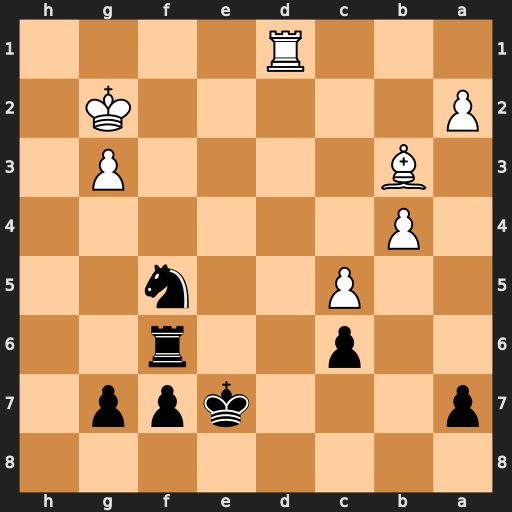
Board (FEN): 8/p3kpp1/2p2r2/2P2n2/1P6/1B4P1/P5K1/3R4
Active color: b
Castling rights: -
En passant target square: -
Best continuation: Ne3+ Kg1 Nxd1